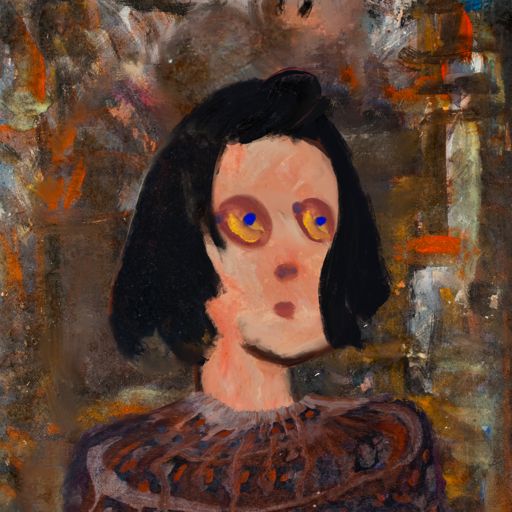
Background: GypsyQueen, Head And Neck Side: Roy_Bahadur, Face Side: Mother_And_Son_Son, Bust: Hypocrite, Hair Side: Mosgoul, Head Accessory: Blank, Second Necklace: Blank, Necklace: Blank, Baby: Blank